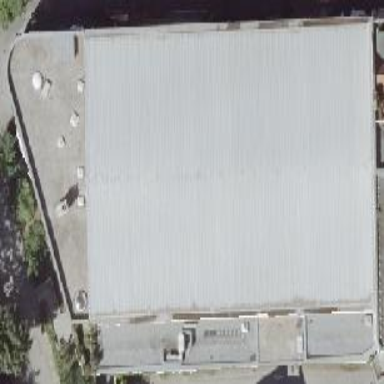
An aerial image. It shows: Flat-roofed building that serves as sports centre.